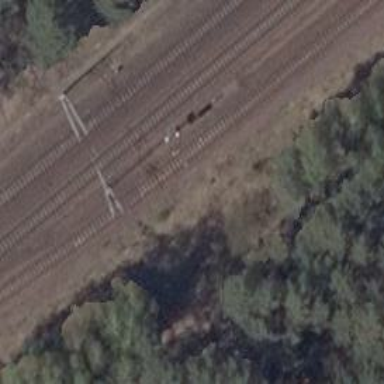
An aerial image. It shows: Railway signal.